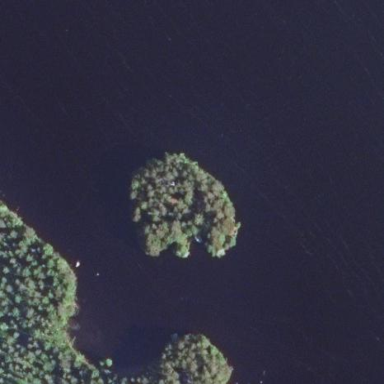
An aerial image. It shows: Islet.